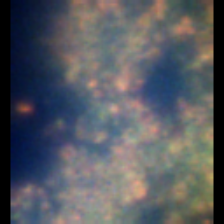
Taxon: Unknown_detritus
Group: Unknown